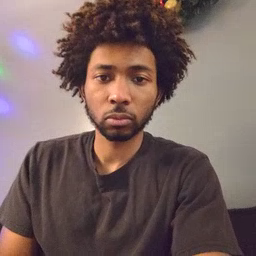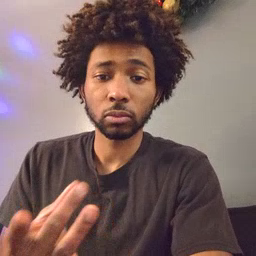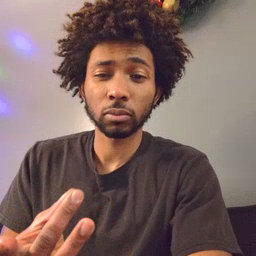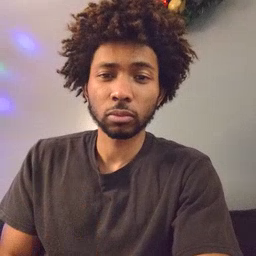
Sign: sticky